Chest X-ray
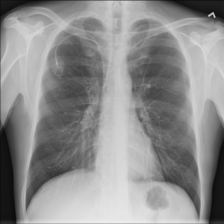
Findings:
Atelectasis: negative
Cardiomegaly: negative
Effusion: negative
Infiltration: negative
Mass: negative
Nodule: negative
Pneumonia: negative
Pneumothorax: negative
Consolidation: negative
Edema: negative
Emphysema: negative
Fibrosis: negative
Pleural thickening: negative
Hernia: negative